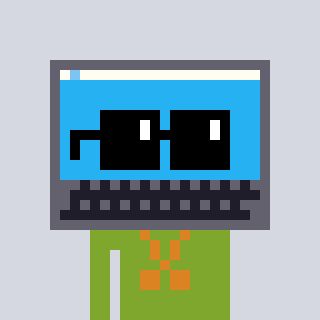
a pixel art character with square black sunglasses, a laptop-shaped head and a slimegreen-colored body on a cool background